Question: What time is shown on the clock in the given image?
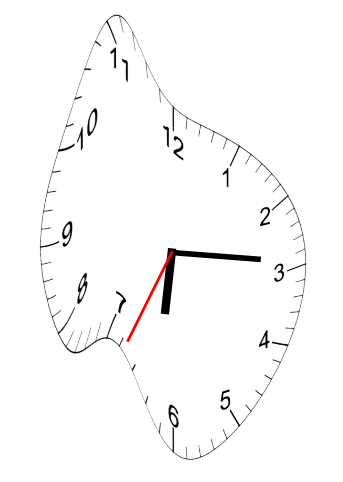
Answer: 06:14:34